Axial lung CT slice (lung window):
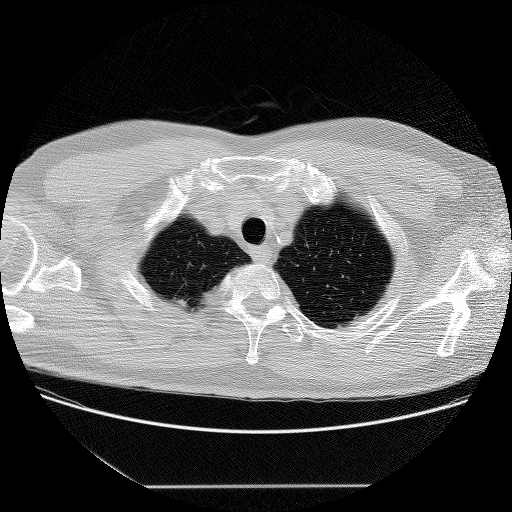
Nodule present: no